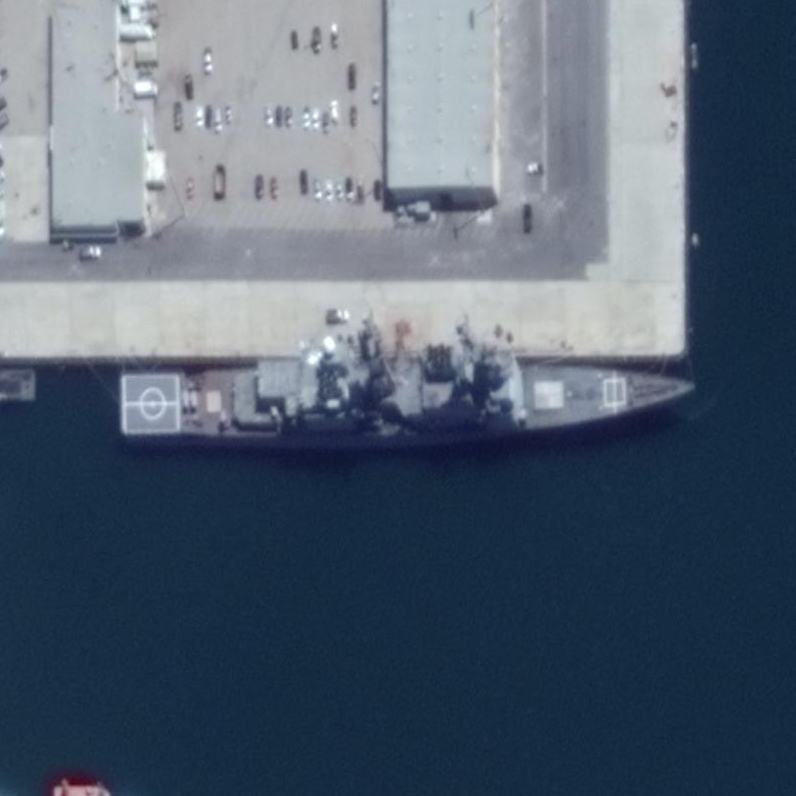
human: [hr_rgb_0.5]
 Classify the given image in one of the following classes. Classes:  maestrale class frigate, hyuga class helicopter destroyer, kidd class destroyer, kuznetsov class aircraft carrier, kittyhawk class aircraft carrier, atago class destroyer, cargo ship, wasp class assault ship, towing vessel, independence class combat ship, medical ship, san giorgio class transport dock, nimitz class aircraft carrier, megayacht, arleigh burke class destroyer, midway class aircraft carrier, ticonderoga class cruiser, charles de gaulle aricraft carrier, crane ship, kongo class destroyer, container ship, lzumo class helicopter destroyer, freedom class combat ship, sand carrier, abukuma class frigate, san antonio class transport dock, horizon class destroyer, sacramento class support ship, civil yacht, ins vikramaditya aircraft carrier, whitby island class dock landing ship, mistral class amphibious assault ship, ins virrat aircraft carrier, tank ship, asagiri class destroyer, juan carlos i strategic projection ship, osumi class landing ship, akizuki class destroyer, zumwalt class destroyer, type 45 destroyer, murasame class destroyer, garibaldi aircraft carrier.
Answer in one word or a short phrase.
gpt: Ticonderoga class cruiser